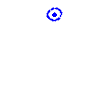
Particle: pion